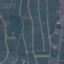
Land use / land cover class: PermanentCrop